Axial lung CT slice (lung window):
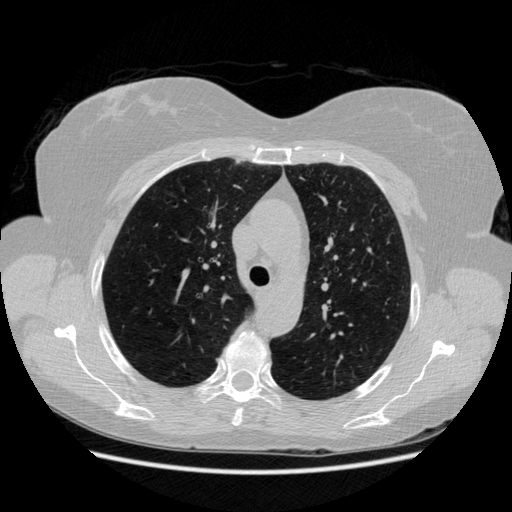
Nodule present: no